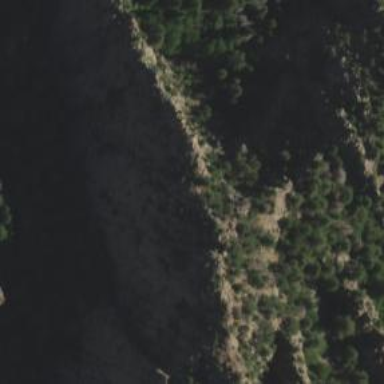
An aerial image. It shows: Natural ridge.